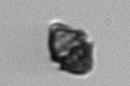
Label: Kryptoperidinium_triquetrum